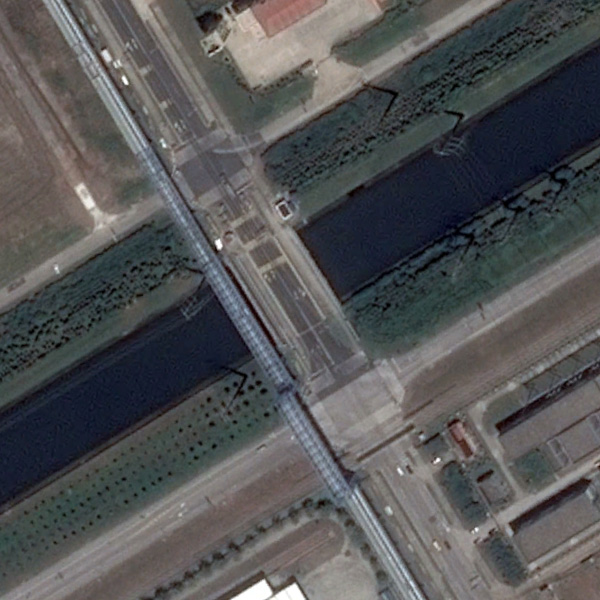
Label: Bridge